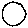
Label: circle